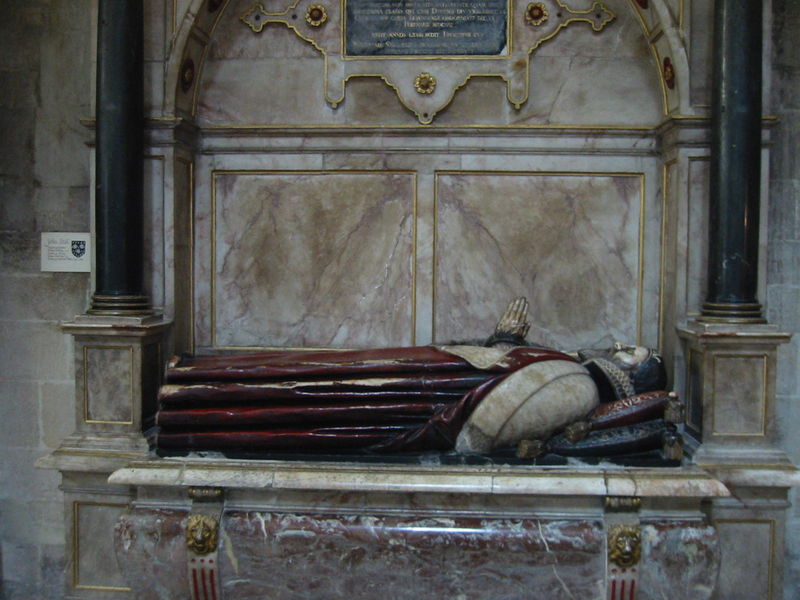
Titel: Kathedrale von Wells (St. Andrew’s Cathedral), Wells/Somerset
Standort: Wells, Kathedrale (EU - GB)
Schlagwörter: mann, marmor, rot, figur, renaissance, kissen, nische, spanisch, grab, aufgebahrt, grabmal, tumba, liegender